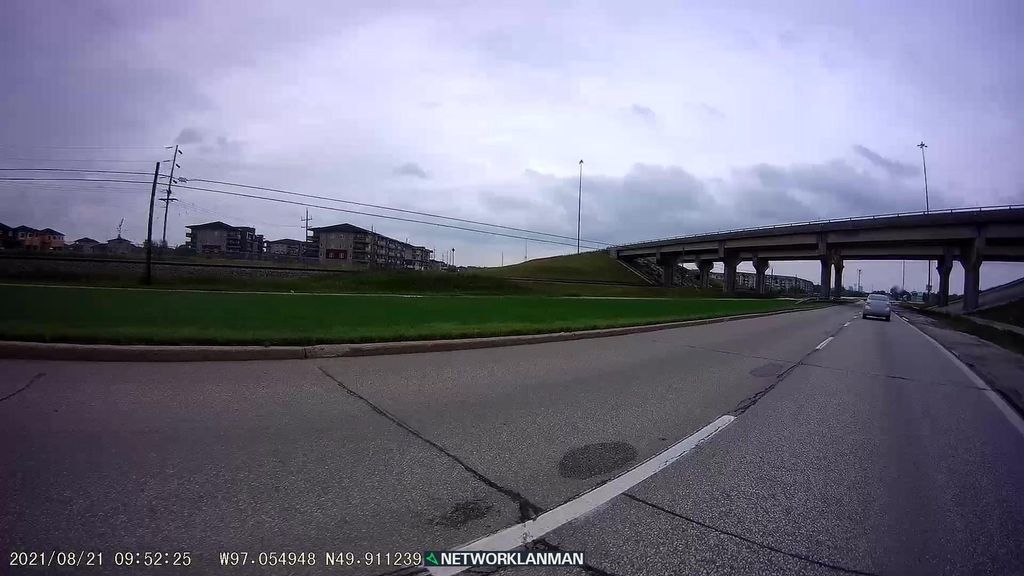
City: winnipeg